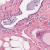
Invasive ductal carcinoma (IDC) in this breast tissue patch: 0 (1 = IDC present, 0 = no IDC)